Question: As the title suggests, I am currently using Flexslider by WooThemes on a <URL> I am creating.
It is not on there but it does work when I am loading it from the files on my computer. Here is a screenshot of how it loads (properly) on my computer:

I know that the JavaScript works because other scripts are working just fine. (parallax, smooth scrolling, etc.)
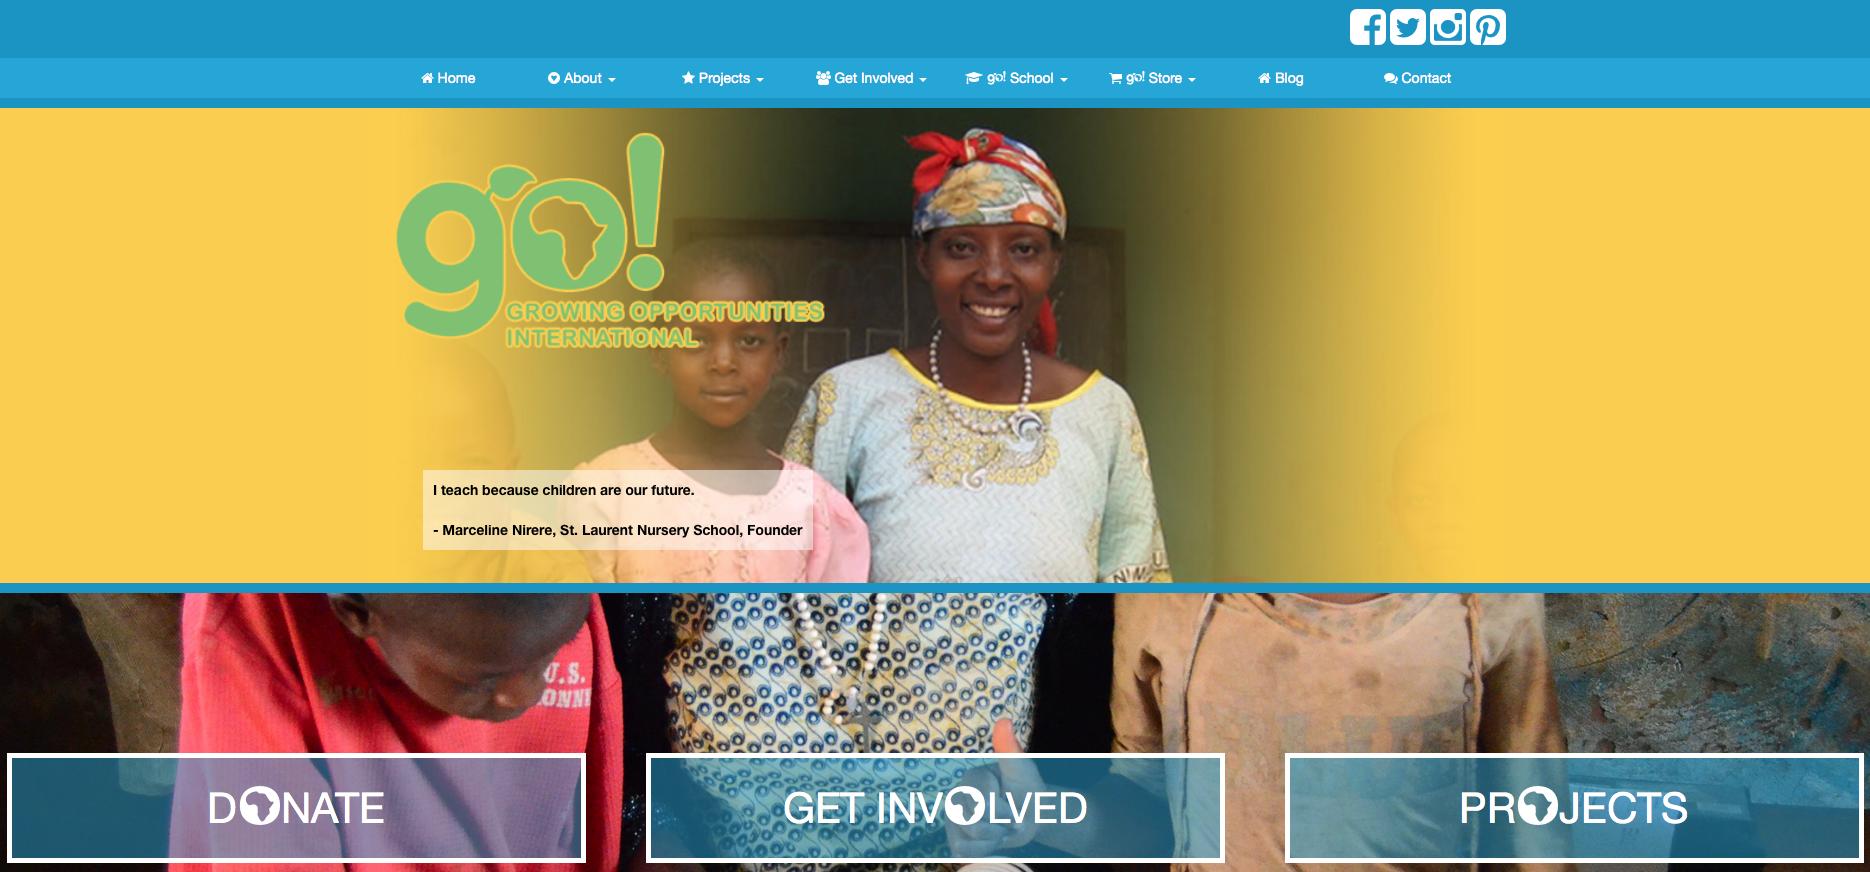
Answer: I think, your problem is in double jQuery loading. You include jquery in '<head>' and in '<footer>'. Remove one of them.